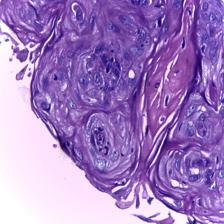
Diagnosis: OSCC